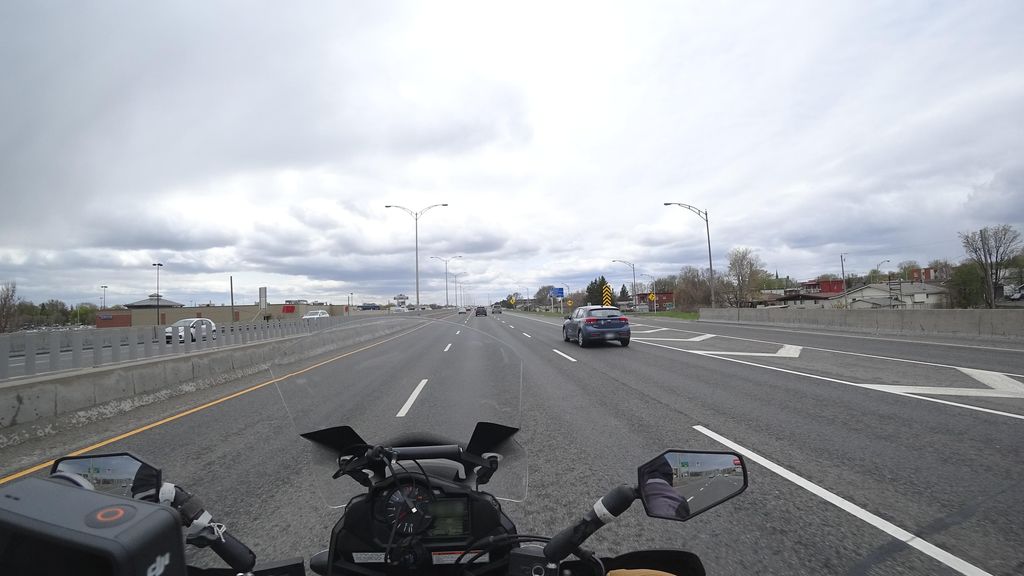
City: quebec_city